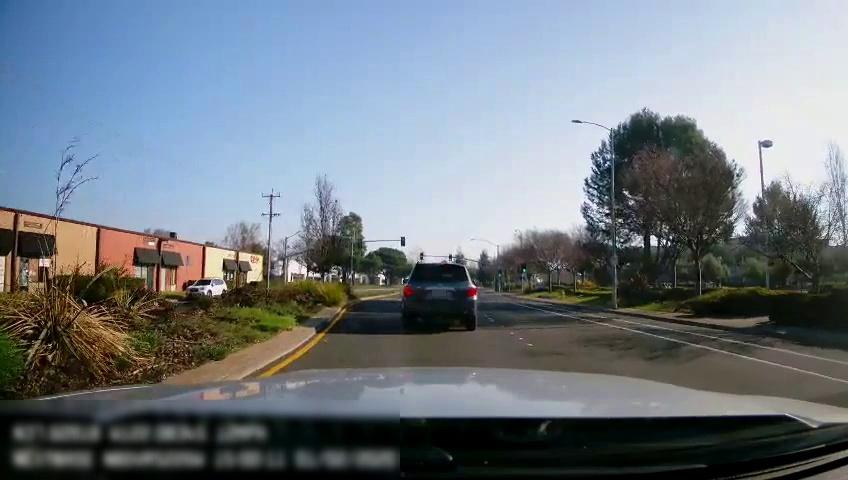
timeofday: Day
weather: Sunny
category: Drivable Space
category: Vehicles | Car
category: Vehicles | SUV
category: Lanes | Alternate Lane
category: Lanes | Current Lane
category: Lanes | Alternate Lane
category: Traffic | Lights
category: Traffic | Lights
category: Traffic | Lights